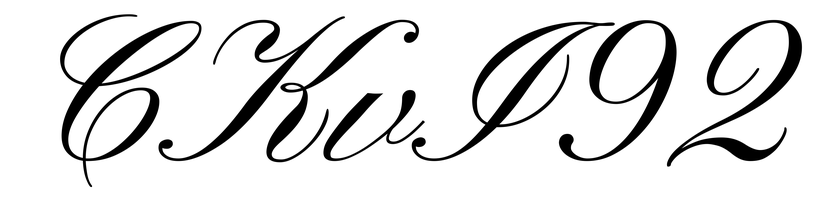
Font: PinyonScript-Regular